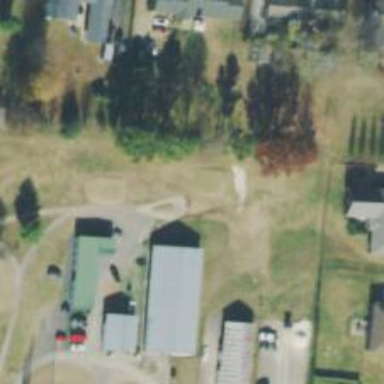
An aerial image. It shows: Path for golf carts.